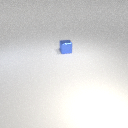
small blue metal cube